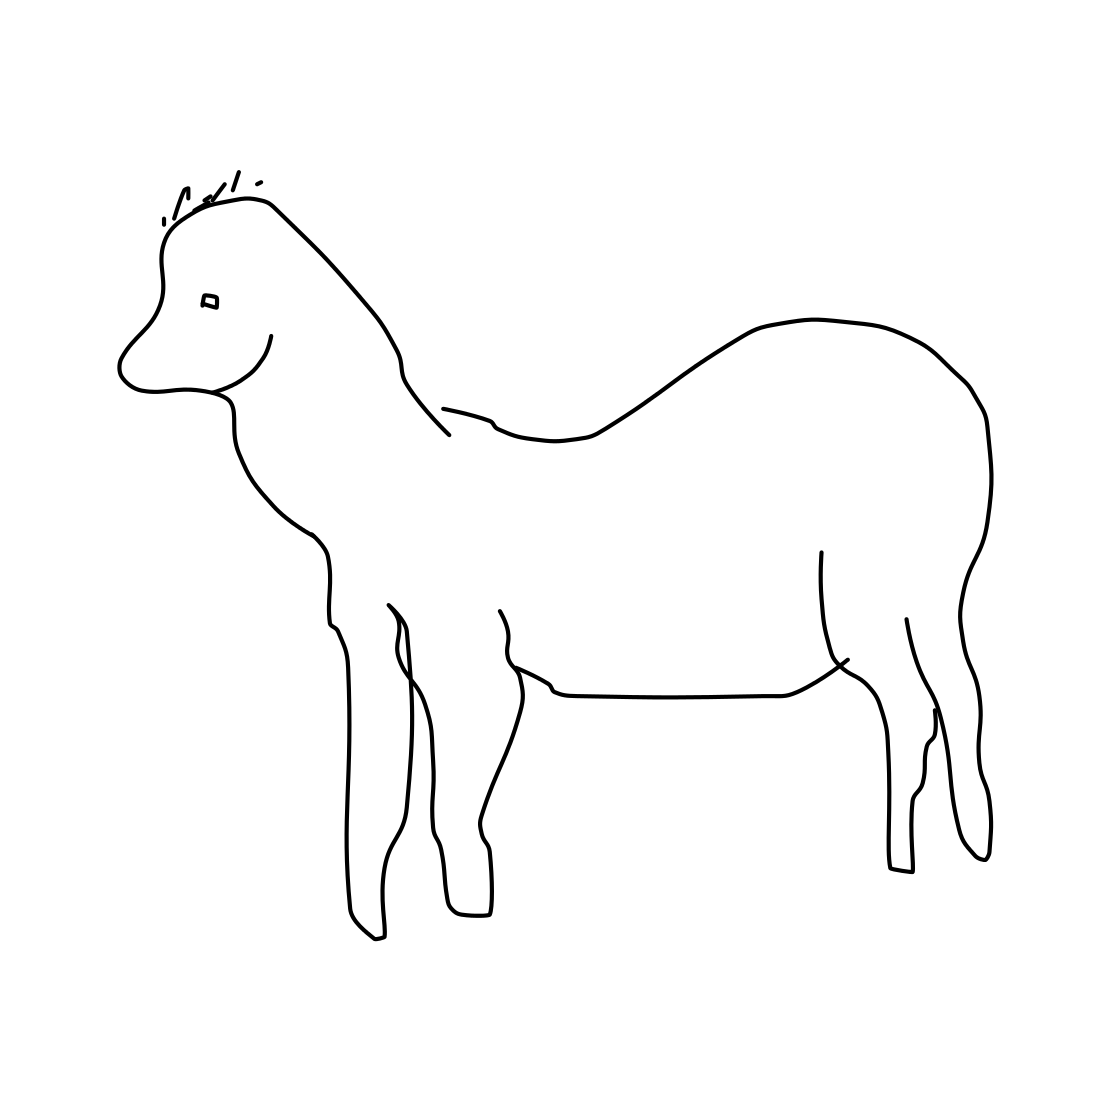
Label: giraffe